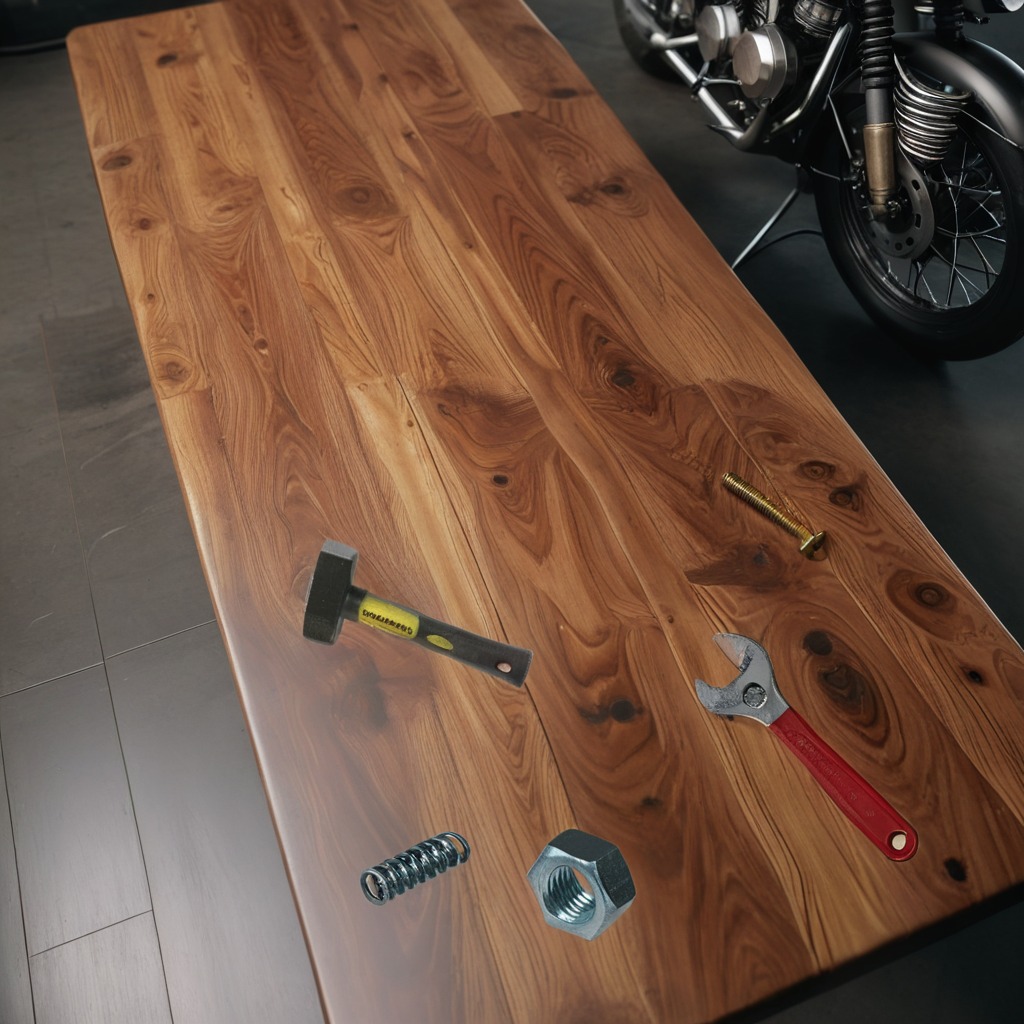
A hammer, a metal machine screw, a coiled metal spring, a metal nut, and a wrench are lying on the oil-spilled wooden table in a vintage motorcycle garage.